Aerial crown-view tile of a tropical tree (Barro Colorado Island, Panama), acquired 20250915:
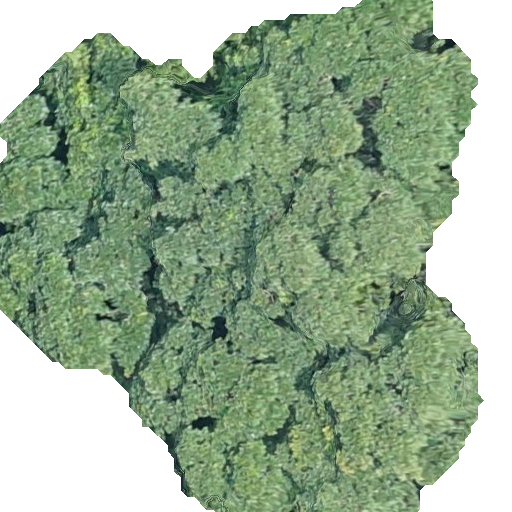
Species: Ficus obtusifolia
GBIF accepted scientific name: Ficus obtusifolia
Crown area: 279.893 m²